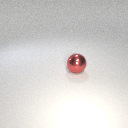
large red metal sphere